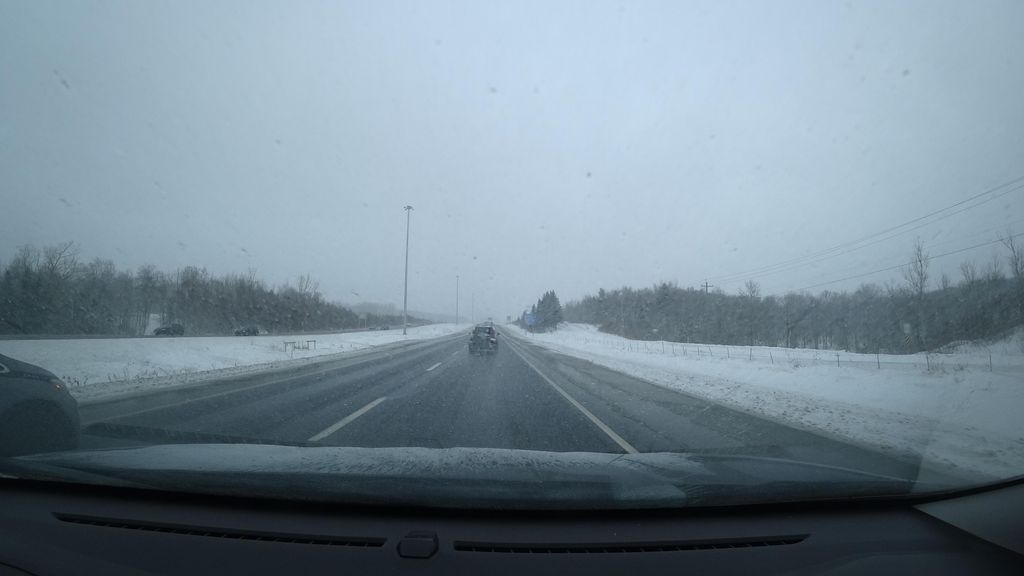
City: quebec_city